Field crop: maize
Growth stage: 2
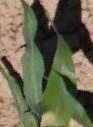
Species: maize